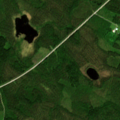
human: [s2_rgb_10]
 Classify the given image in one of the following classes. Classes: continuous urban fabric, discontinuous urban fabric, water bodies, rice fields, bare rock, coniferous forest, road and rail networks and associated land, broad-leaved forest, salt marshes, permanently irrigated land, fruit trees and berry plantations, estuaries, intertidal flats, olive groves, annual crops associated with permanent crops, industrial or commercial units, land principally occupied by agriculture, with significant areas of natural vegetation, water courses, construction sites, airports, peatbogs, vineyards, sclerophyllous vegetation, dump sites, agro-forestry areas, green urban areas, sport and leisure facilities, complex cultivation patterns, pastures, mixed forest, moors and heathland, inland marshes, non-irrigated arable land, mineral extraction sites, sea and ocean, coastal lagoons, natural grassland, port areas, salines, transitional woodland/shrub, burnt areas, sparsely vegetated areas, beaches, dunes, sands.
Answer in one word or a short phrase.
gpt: coniferous forest, mixed forest, transitional woodland/shrub